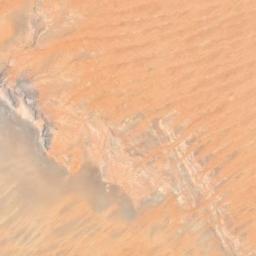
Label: desert